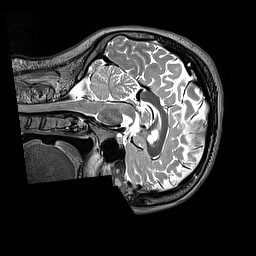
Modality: T2w
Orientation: sagittal
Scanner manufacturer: siemens
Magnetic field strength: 3 T
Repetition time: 3.2 s
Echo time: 0.451 s